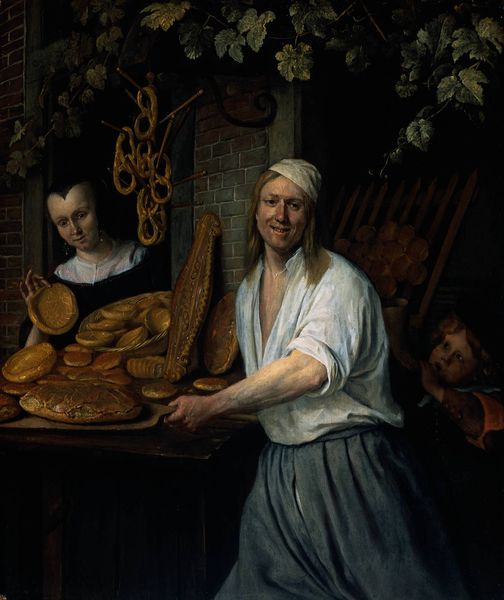
Titel: Leidener Bäcker Arend Oostwaert und seine Frau Catharina Keyzerswaert
Künstler: Jan Steen
Standort: Amsterdam
Institution: Rijksmuseum
Schlagwörter: blau, blätter, dunkel, gemälde, haut, laub, mann, schatten, weiß, gelb, menschen, ocker, ausschnitt, blume, blumen, braun, brust, fenster, finger, frankreich, frau, frisur, grau, haar, hell, hintergrund, hut, kleid, licht, mitte, männer, paris, schwarz, stirn, tür, blick, dame, haus, rose, rosen, tuch, beige, haube, malerei, rock, blond, hemd, hose, kappe, mütze, wand, arm, barock, bluse, falten, halten, kragen, präsentation, stein, ärmel, bild, bildnis, holland, niederlande, porträt, öl, gitter, land, gewand, gold, haare, lange haare, stoff, familie, kind, ohrringe, paar, blatt, pflanze, rechts, arbeit, genre, ofen, helldunkel, stilleben, stillleben, lächeln, schürze, fassade, genremalerei, hosen, arbeiten, backen, mauer, ziegel, farbe, backstein, hof, laden, ölgemälde, essen, wein, kopftuch, kraft, brot, faltenwurf, junge, zeigen, griff, lachen, fugen, nahrung, auslage, stolz, verkauf, kloster, links, mauerwerk, brett, greifen, nonne, bäcker, stand, niederländisch, ranke, gemäuer, küche, schwärze, efeu, klinker, gebäck, hubi, anbieten, unterarm, muskel, lecker, stark, hunger, hamd, weinlaub, flämisch, niederländer, chiaroscuro, brotlaib, laib, weinblätter, geselle, käppi, verkaufen, brezel, kräftig, koch, meister, weinranke, backsteine, backerei, backwaren, bretzen, brezeln, brezen, brote, brötchen, bäckerei, feilbieten, fladen, gewickelt, konditor, kuche, mann frau, spitze finger, ware, wickeln, semmeln, fladenbrot, caravaggio, lächel, schieber, bäckrei